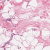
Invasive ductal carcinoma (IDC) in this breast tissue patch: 0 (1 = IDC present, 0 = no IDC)